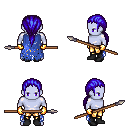
a pixel art fantasy rpg character, male body template, dark elf, purple skin, blue tattered cape, gold greaves, blue ponytail hairstyle, gold gloves, black shoes, spear, four views (front, back, left, right), 2x2 character sprite sheet, small pixel art, hard edges, no anti-aliasing